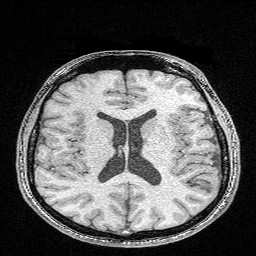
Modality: FLASH
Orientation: coronal
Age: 25
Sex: male